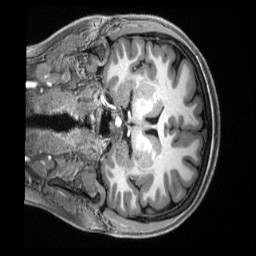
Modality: T1w
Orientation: coronal
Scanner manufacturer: siemens
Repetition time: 2.5 s
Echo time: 0.00231 s